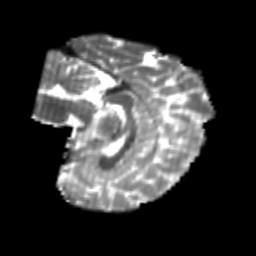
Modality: T2w
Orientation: sagittal
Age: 22
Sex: female
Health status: healthy
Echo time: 0.074 s